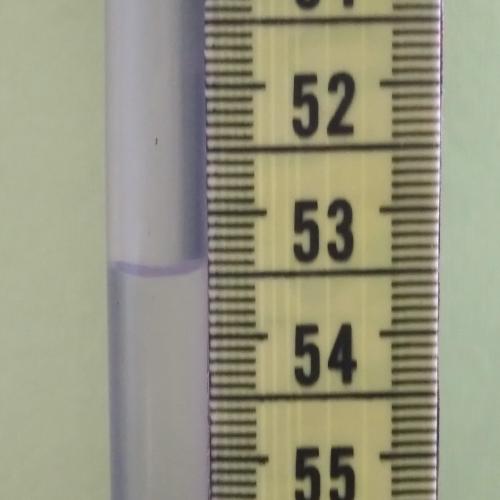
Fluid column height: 53.5 cm